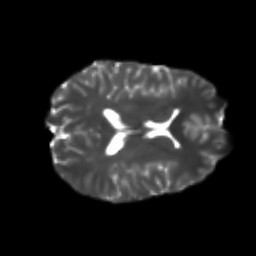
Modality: T2w
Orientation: axial
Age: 20
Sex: female
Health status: healthy
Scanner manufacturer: philips
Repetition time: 7.387 s
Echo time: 0.08599 s